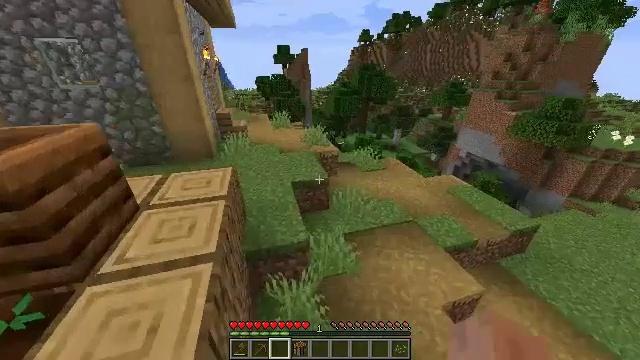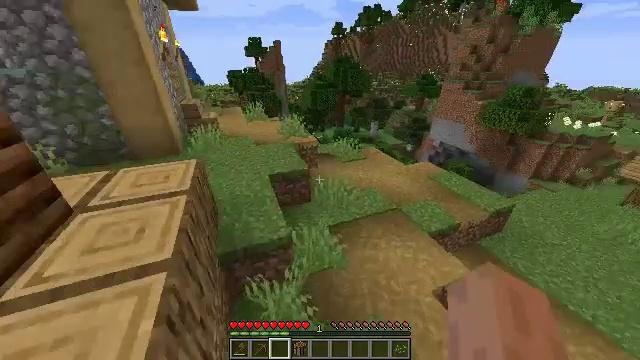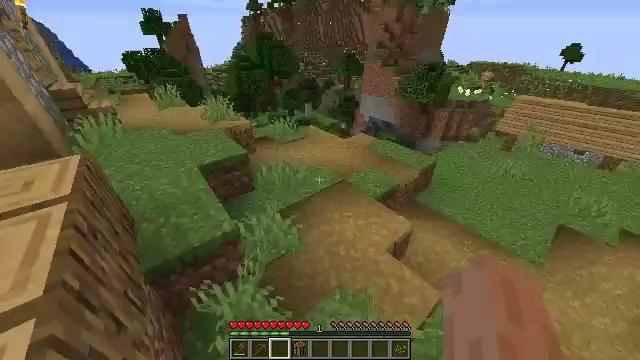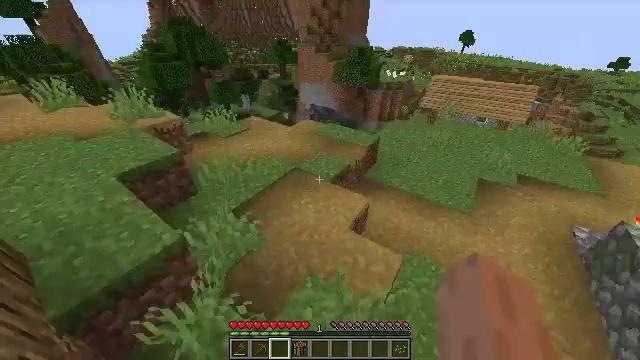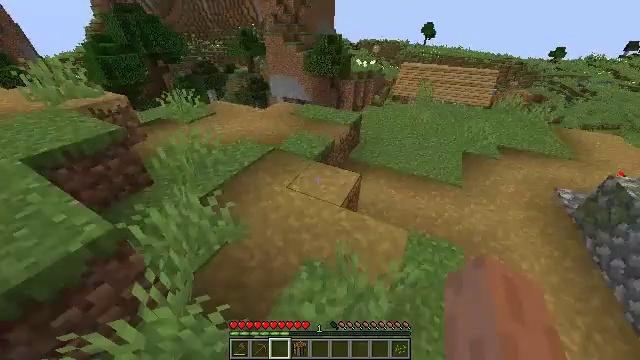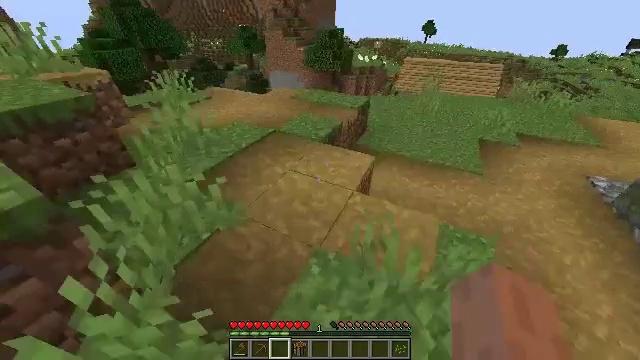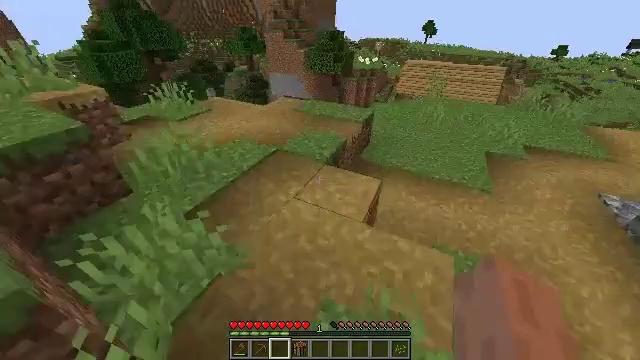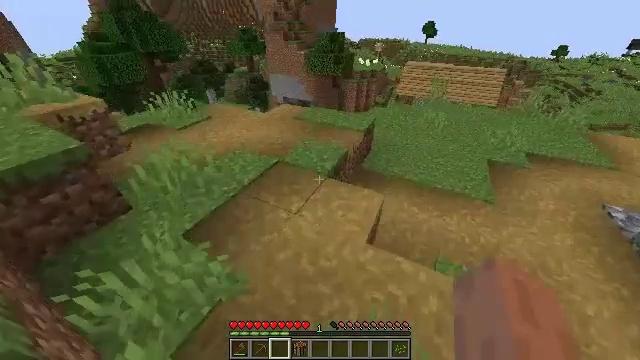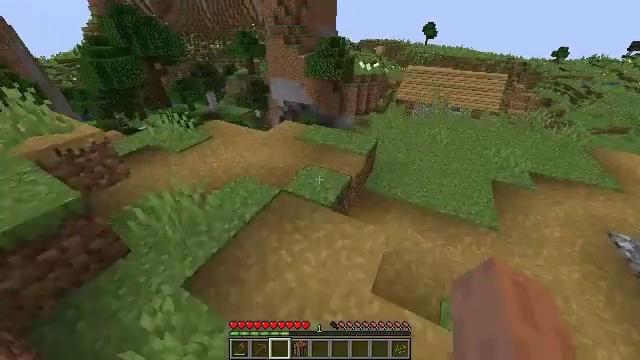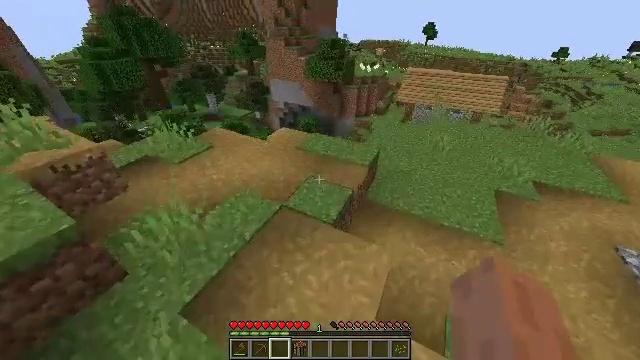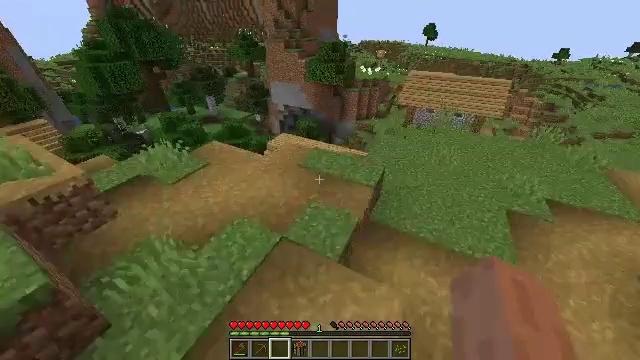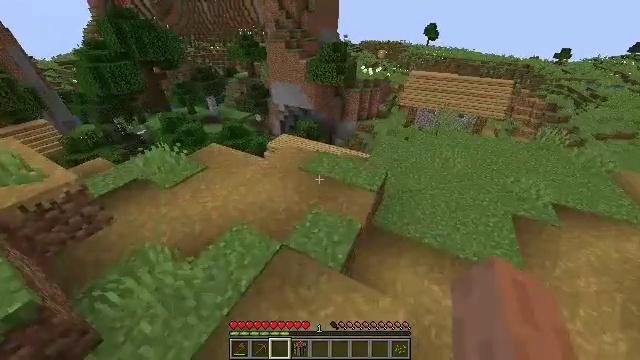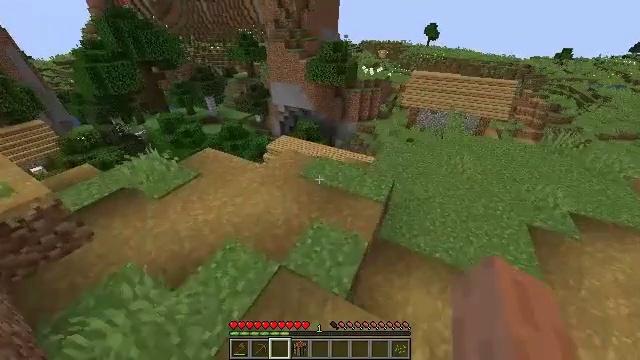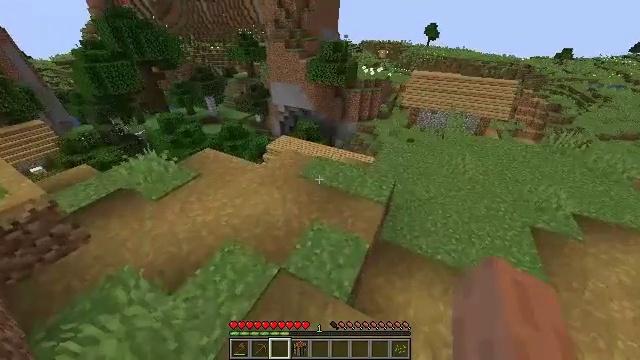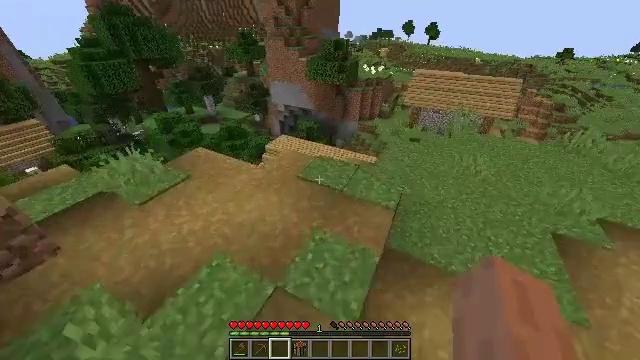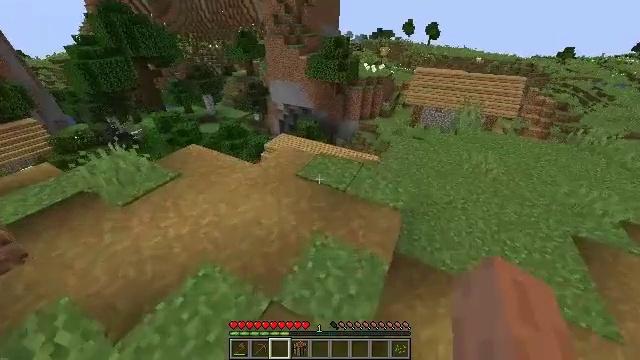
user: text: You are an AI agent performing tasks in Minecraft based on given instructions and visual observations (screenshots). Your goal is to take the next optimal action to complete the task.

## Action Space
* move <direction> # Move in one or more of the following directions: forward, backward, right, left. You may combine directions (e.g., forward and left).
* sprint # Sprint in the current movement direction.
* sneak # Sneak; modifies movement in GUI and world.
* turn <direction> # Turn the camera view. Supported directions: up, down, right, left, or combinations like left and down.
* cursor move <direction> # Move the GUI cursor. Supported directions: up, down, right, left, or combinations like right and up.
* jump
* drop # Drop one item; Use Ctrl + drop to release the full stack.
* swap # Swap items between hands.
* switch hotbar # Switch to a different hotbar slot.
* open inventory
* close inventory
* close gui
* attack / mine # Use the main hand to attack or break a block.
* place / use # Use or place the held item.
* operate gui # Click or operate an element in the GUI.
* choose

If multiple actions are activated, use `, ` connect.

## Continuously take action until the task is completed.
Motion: motion action
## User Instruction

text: Remove a mutton from the inventory.
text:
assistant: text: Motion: move forward, turn right and down
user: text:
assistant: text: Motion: move forward, sprint, turn right and down
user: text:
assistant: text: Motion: move forward, sprint, turn right and down
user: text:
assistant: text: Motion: move forward, sprint, turn right and down
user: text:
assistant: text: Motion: move forward, sprint
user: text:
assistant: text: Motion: move forward, sprint, jump
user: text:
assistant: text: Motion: move forward, sprint, jump
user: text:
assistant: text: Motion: move forward, sprint, jump
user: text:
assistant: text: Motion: move forward, sprint, jump
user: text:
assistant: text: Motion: move forward, sprint, jump
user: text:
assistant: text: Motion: move forward, sprint
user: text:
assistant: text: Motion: move forward, sprint
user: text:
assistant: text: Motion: move forward, sprint
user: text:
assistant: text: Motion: move forward, sprint
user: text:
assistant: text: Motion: move forward, sprint
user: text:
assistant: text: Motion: move forward, sprint
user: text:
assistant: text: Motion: move forward, sprint, turn right and down
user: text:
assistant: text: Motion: move forward, sprint, turn right and down, jump
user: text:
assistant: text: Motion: move forward, sprint, turn right and down, jump
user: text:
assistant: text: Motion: move forward, sprint, turn right, jump
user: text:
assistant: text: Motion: move forward and move right, sprint, jump
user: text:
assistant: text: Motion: move forward and move right, jump
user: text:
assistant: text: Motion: move forward and move right, jump
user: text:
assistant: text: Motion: move forward and move right, jump
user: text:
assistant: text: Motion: move forward and move right
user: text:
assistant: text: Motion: move forward and move right
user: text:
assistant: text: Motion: move forward and move right, turn left
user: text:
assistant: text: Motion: move forward and move right, turn left
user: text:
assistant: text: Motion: move forward and move right, turn left and up
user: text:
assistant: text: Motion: move forward and move right, turn left and up